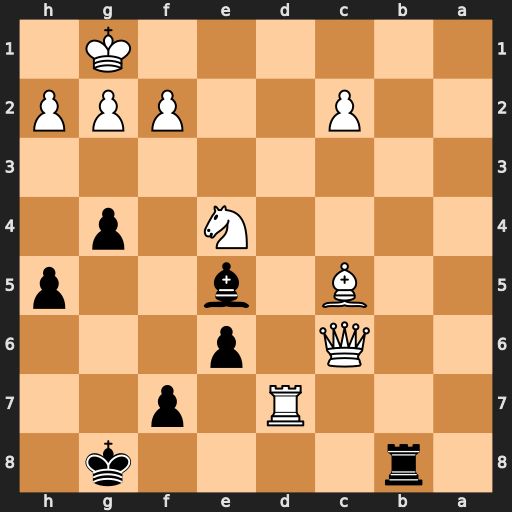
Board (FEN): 1r4k1/3R1p2/2Q1p3/2B1b2p/4N1p1/8/2P2PPP/6K1
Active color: b
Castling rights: -
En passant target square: -
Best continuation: Rb1+ Rd1 Rxd1#